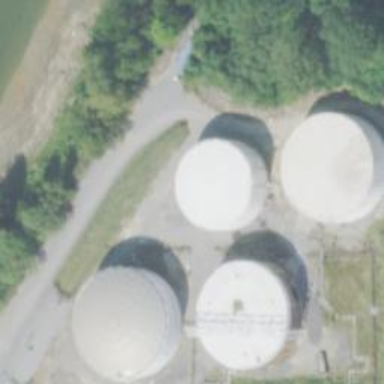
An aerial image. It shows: Storage tank with man-made structure.